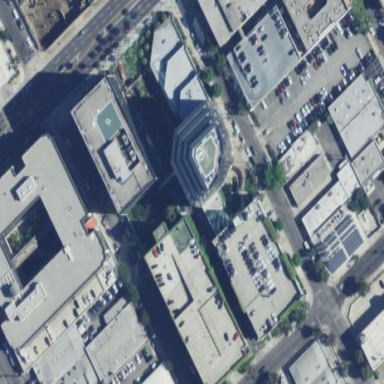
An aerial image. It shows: Multi-storey parking building.